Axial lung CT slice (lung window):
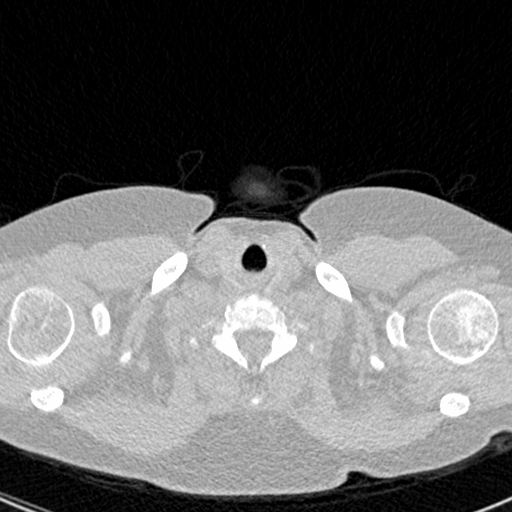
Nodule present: no